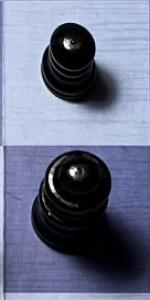
Label: Queen_Black